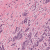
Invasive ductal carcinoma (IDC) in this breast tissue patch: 1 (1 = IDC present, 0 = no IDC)